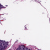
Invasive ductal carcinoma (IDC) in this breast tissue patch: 0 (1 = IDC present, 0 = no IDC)